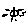
Label: sun